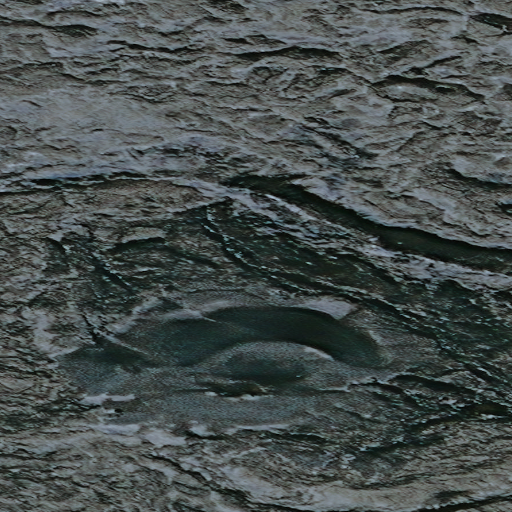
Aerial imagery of mountain in Alaska named Lost Jim Cone containing only unknown